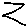
Label: zigzag